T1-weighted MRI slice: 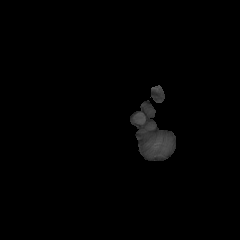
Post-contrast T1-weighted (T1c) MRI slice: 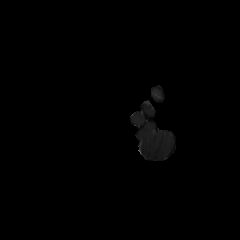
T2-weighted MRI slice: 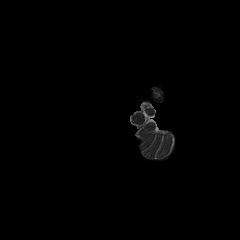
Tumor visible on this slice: no